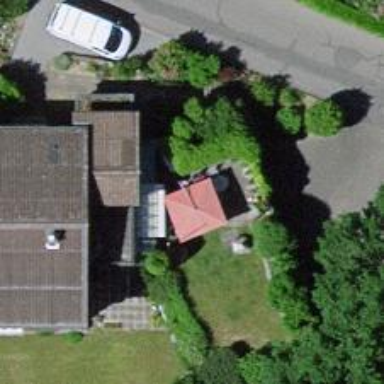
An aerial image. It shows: Garage.